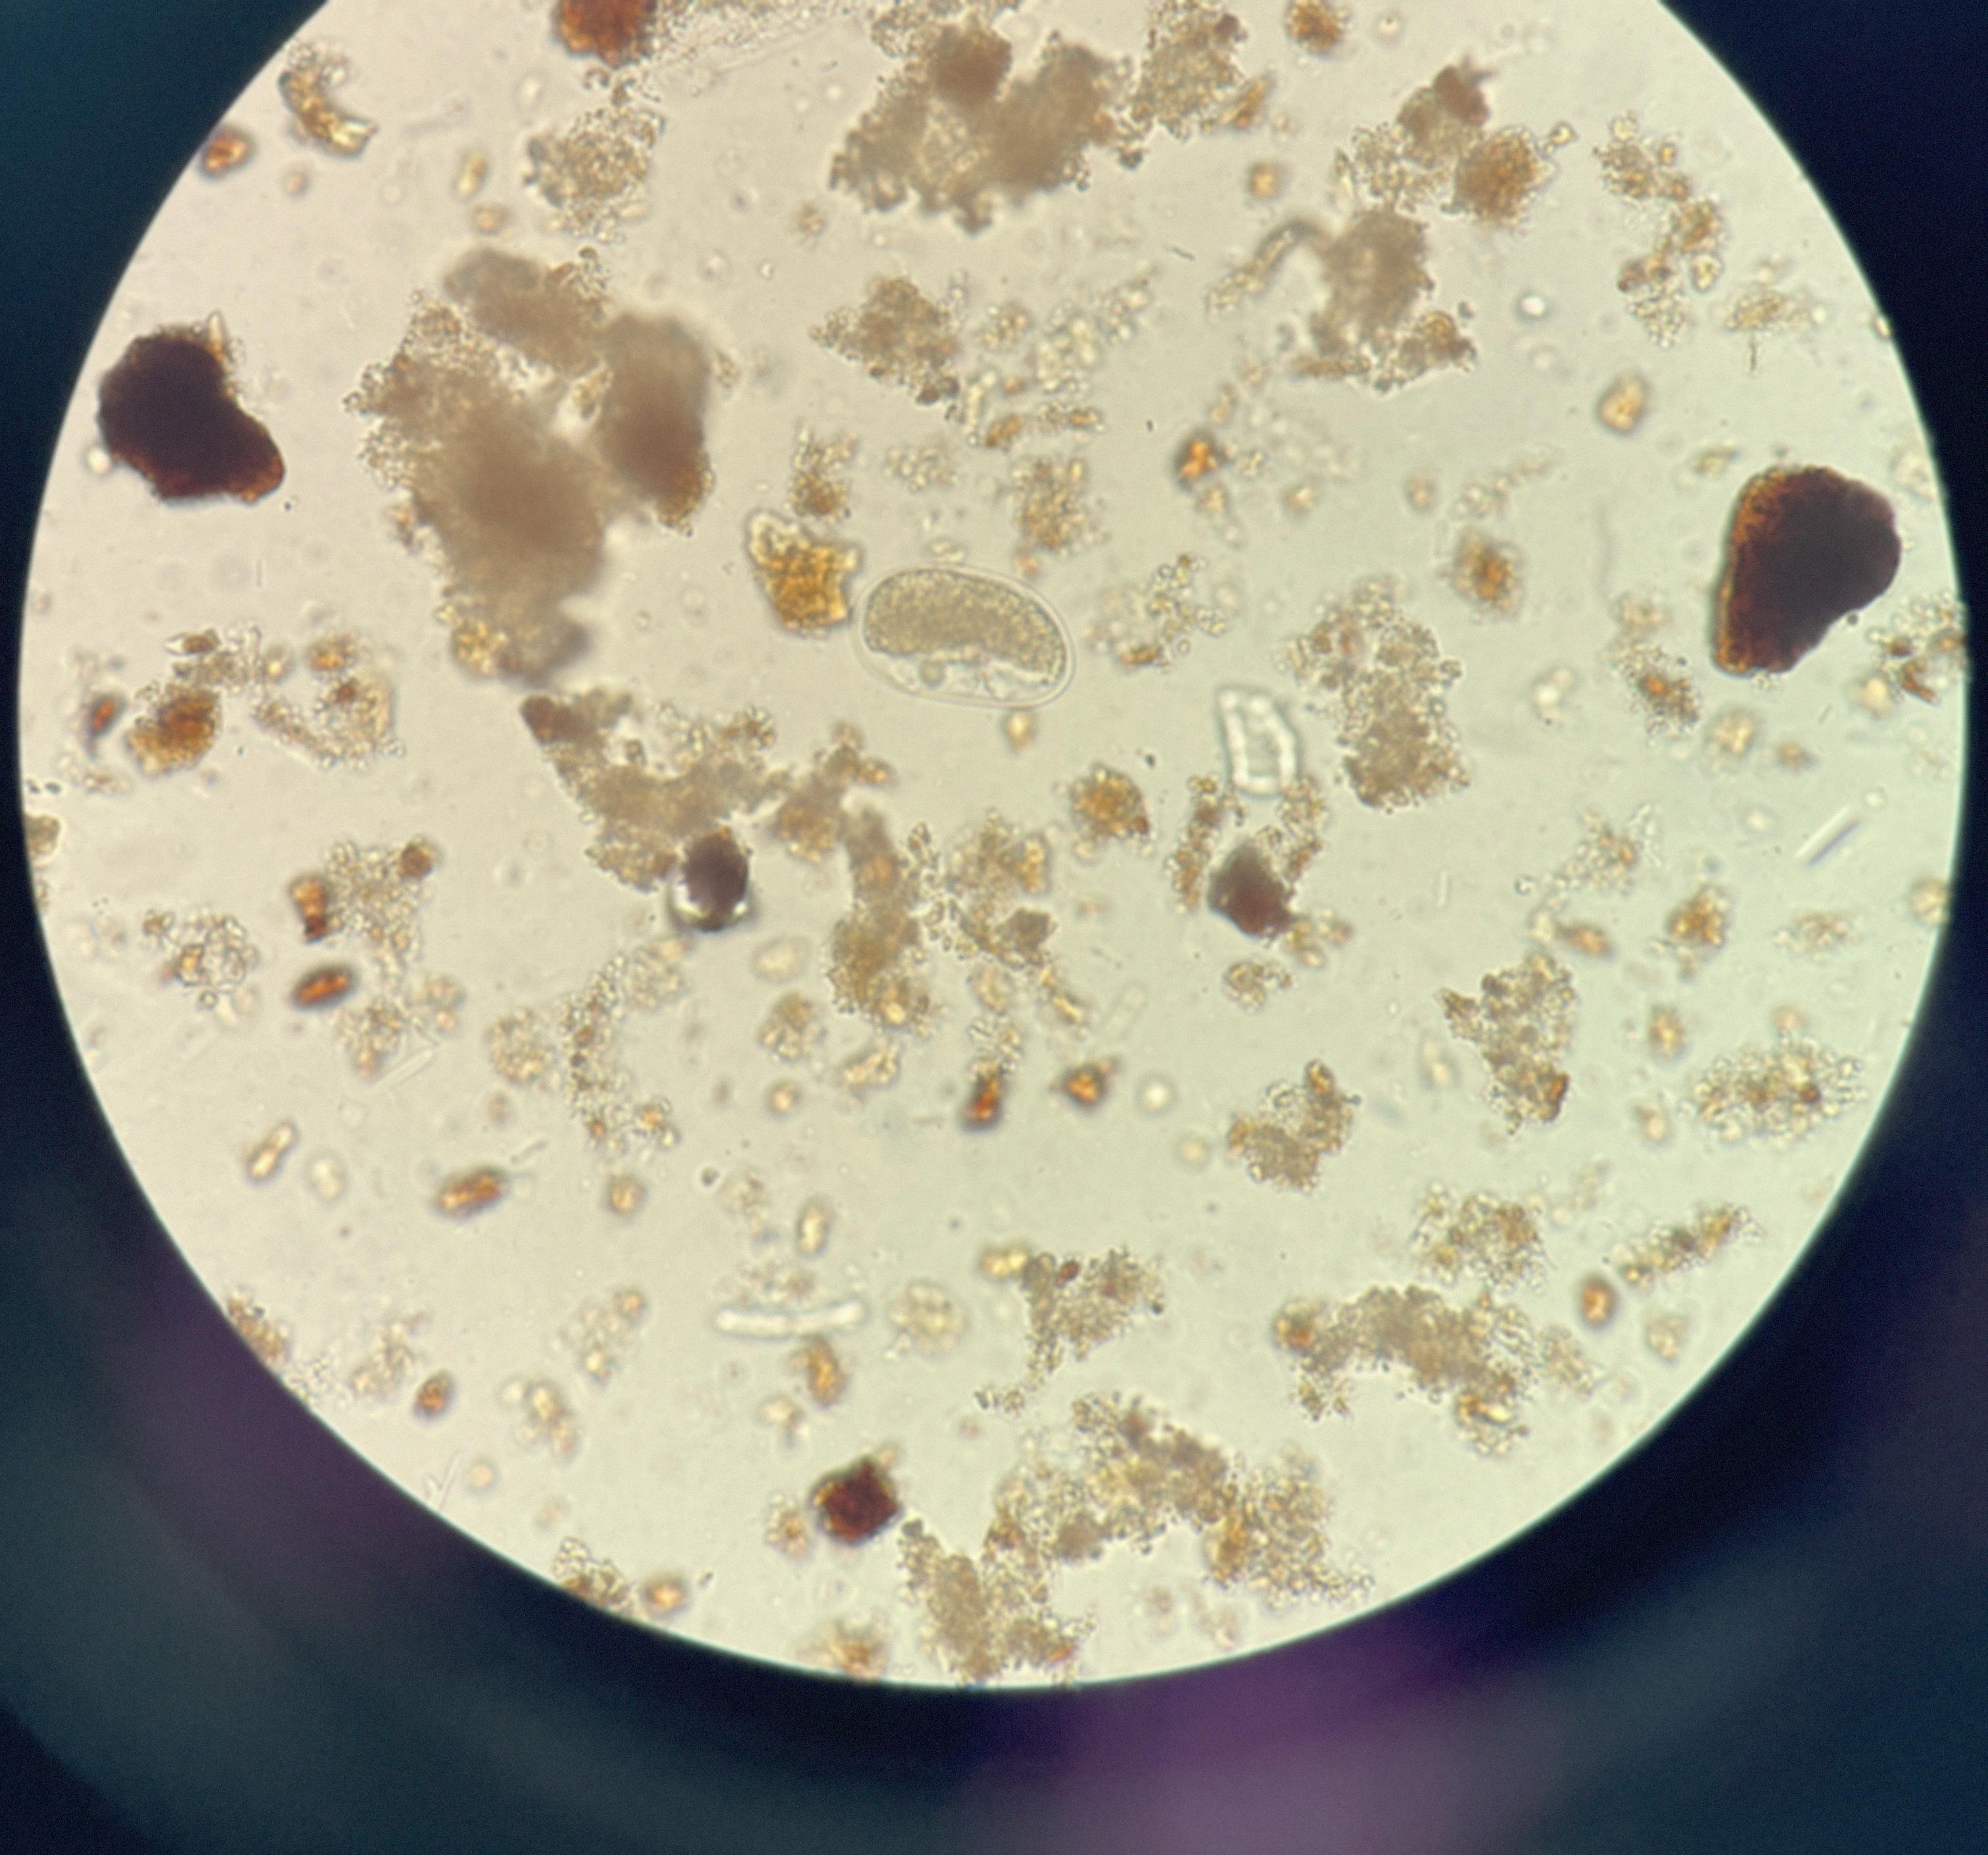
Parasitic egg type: Hookworm egg